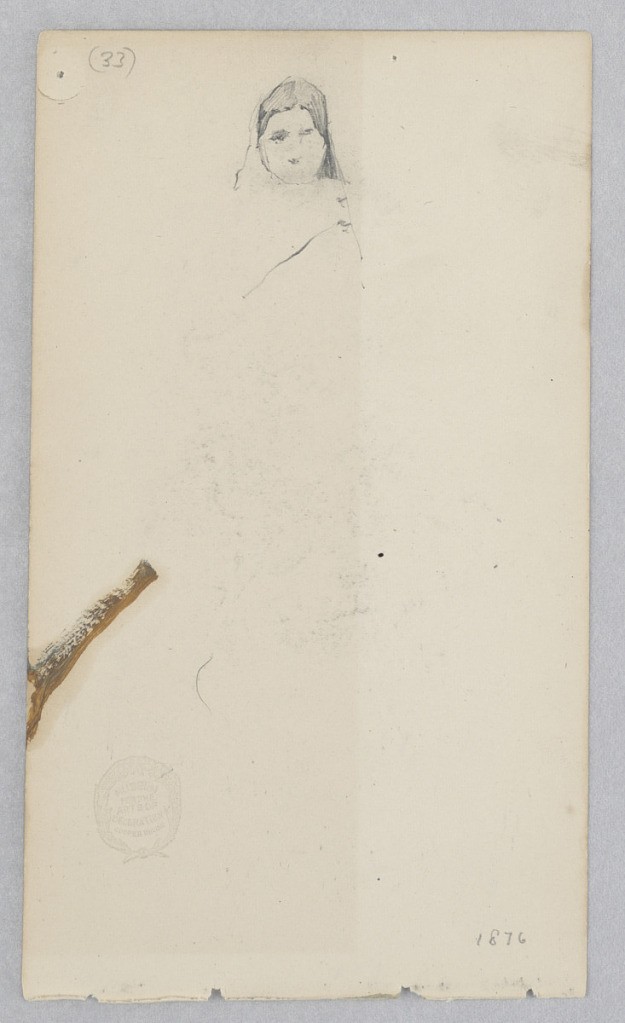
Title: Woman
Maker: Robert Frederick Blum, American, 1857–1903
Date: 1876
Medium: Graphite on wove paper
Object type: Drawing
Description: Partial sketch of a female figure draped in fabric with her head covered.